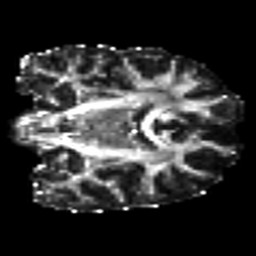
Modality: FA
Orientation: coronal
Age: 45
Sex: female
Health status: healthy
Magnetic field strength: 3 T
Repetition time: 8.4 s
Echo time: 0.0926 s